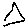
Label: triangle